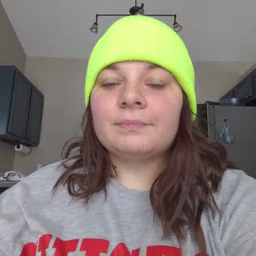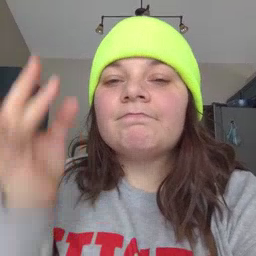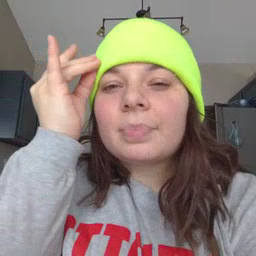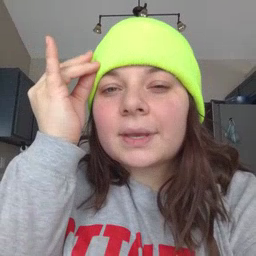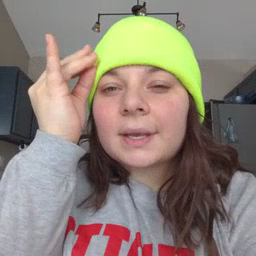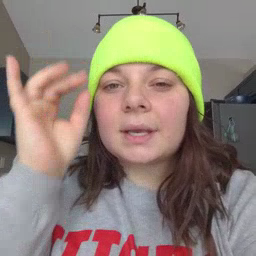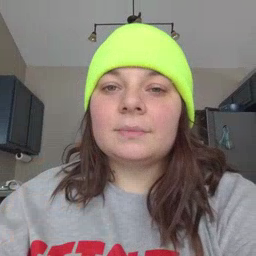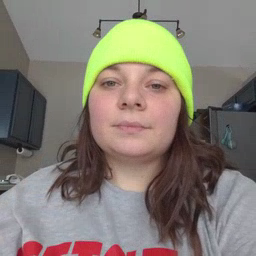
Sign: think